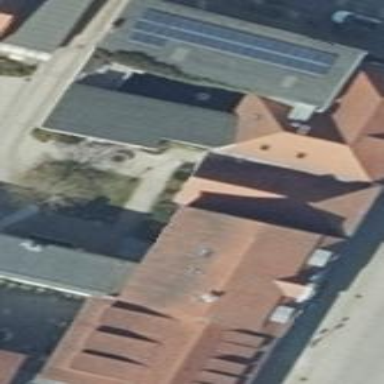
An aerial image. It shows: Building with hipped roof in red color. The roof is oriented along the structure.